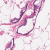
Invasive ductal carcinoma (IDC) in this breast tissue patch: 0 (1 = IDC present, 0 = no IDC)